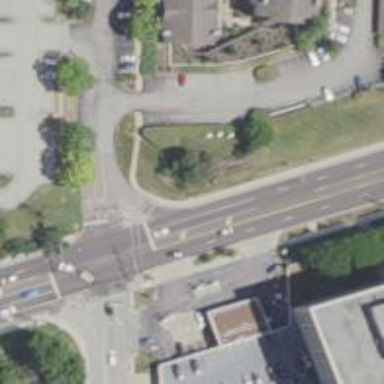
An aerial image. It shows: Footway with marked crossing lines.